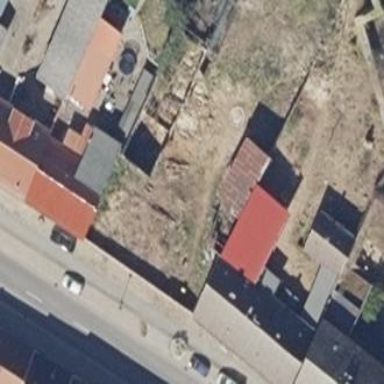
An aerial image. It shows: Ruins of building.